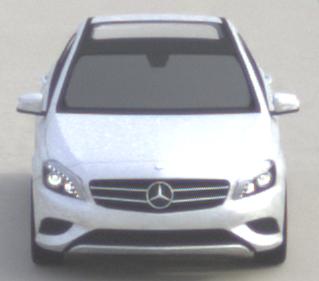
Make: Mercedes-Benz
Model: A 180
Detailed model: A-Class (176)
Model produced from: 2012/09
Model produced until: 2015/07
Doors: 5
Color: white
Road condition: dry road
Daytime: morning or afternoon
Contrast: low contrast